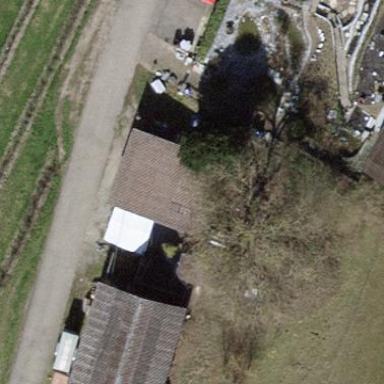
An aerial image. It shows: Barn with skillion roof shape.